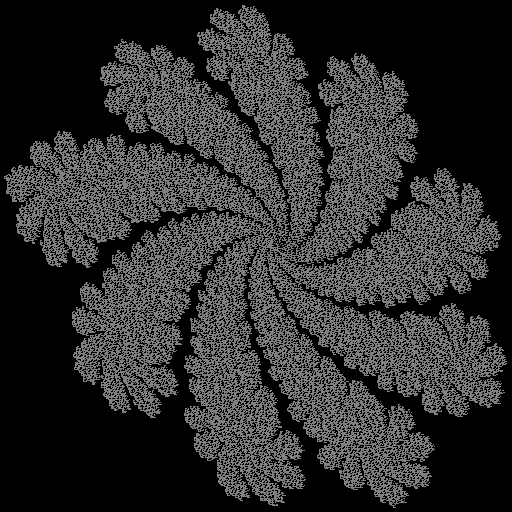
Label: flower